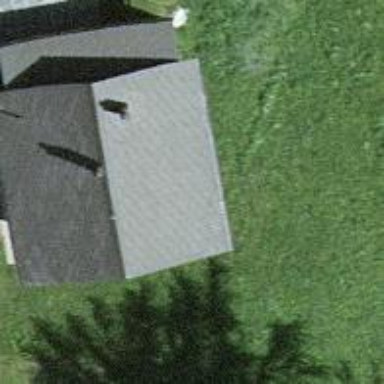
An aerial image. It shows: Simple and straightforward house.